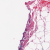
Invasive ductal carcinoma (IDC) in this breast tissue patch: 0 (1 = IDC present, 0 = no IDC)